Question: I'm trying to develop an algorithm that based itself on a signal, the problem that I have: I should describe this signal using a mathematical expression. The signal looks like this:

I'm only interreset in the "big" part like a Parabola. my question is what are the method used to describe such functions or curves and how can I get error between the mathematical equation?
for example, here the interesting part is '-x2 +1', how can I get the equation and how can I get the difference between it the the signal that get?
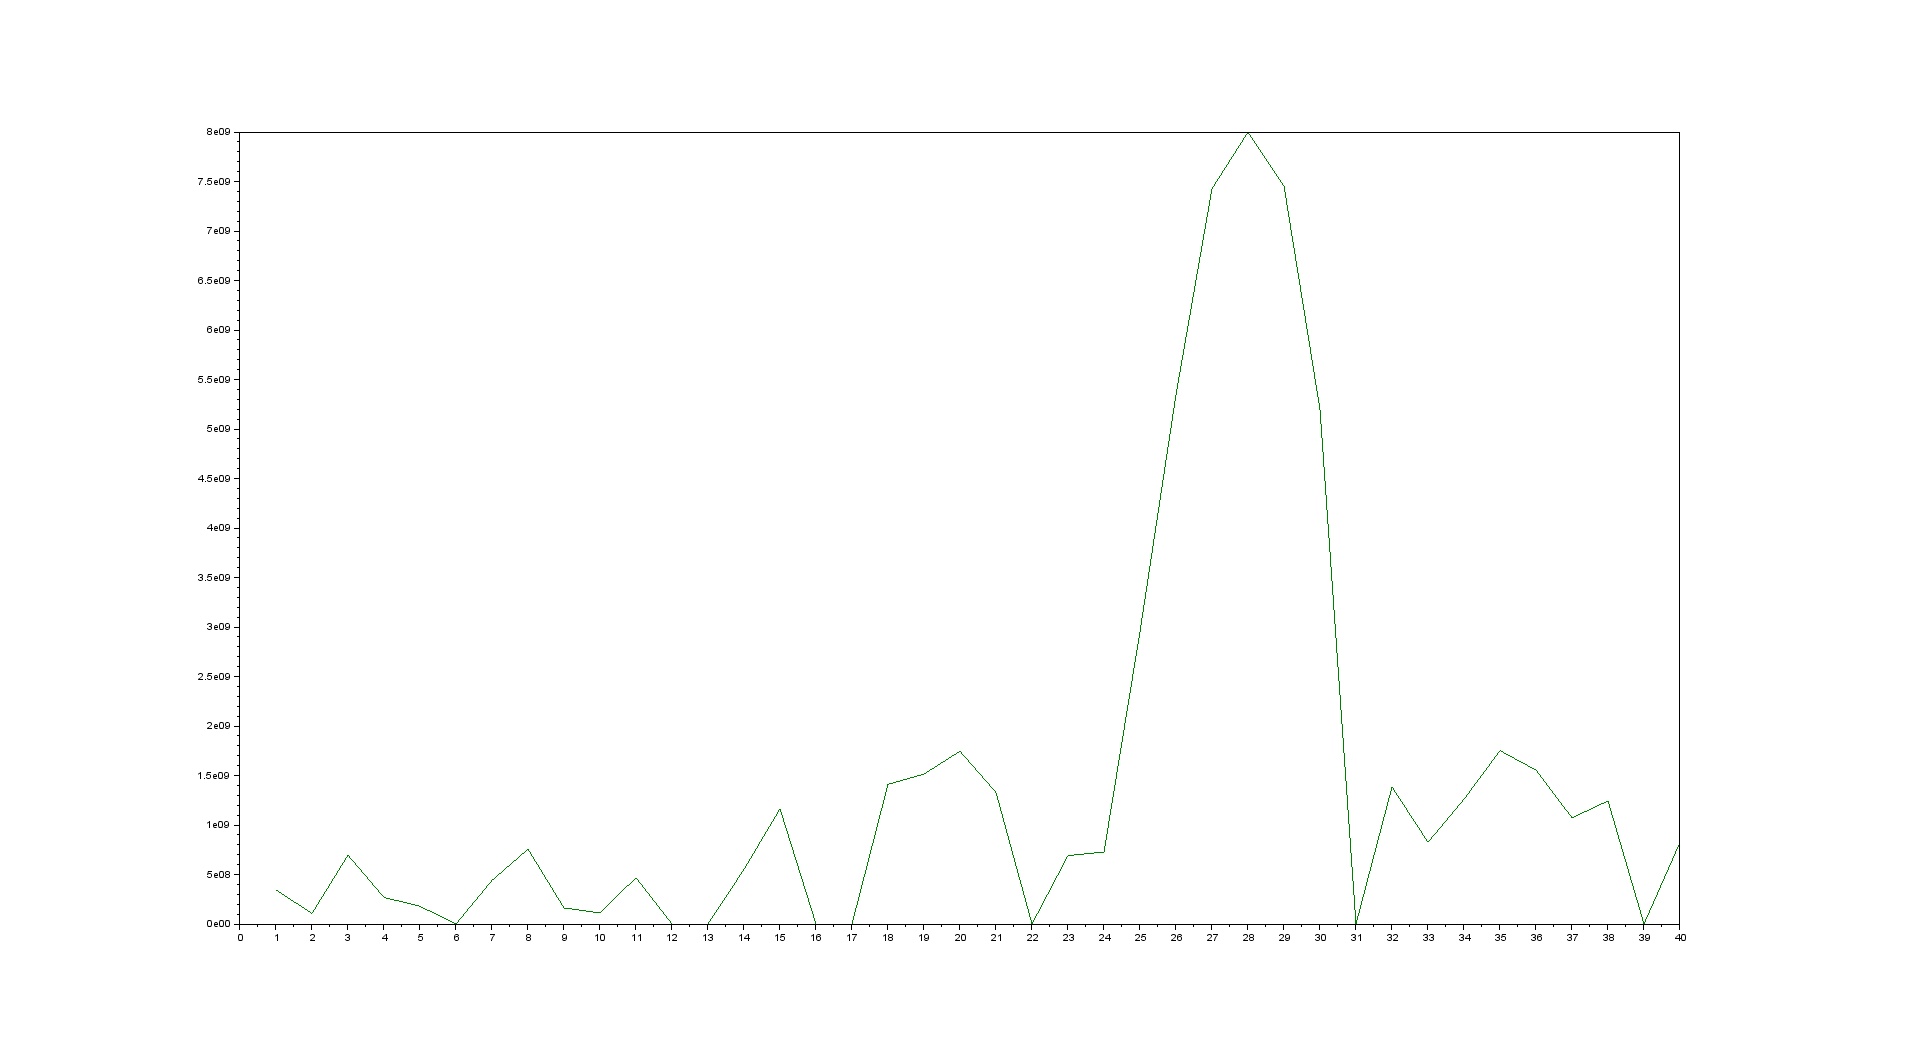
Answer: What you see is a 'sinc' function, or 'sin(x)/x'. This is the fourier transform of a rectancular function. This is most probably the result of a fast fourier transform of a single harmonic component with a window which is way too short.
Given all this additional information you may estimate from the result you get:
- - -
From this information you can pretty easily reconstrunt all the parameters of your sinc function.
The 'estimation error' is usually the RMS of the difference between model function and measured function.